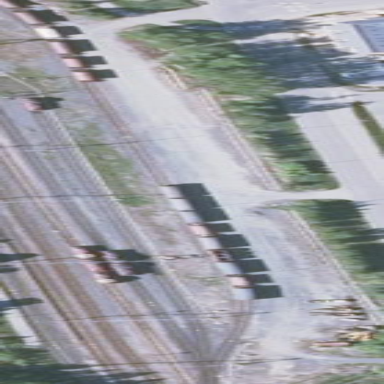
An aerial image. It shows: Railway area.